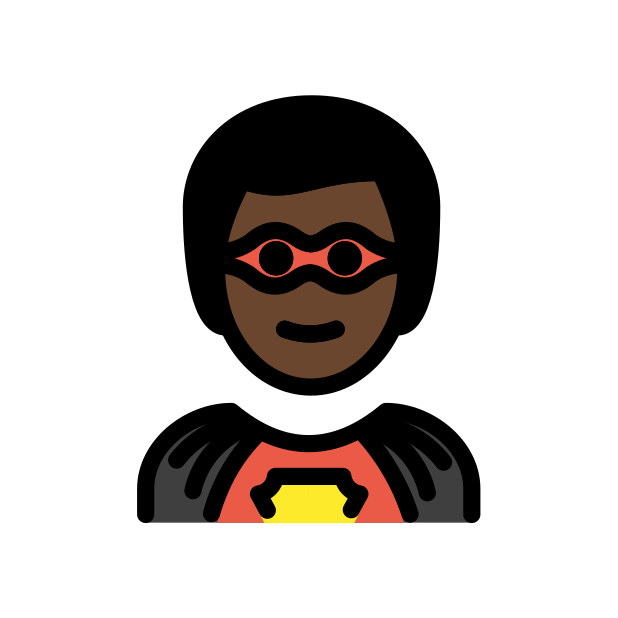
man superhero: dark skin tone